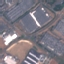
Label: Industrial